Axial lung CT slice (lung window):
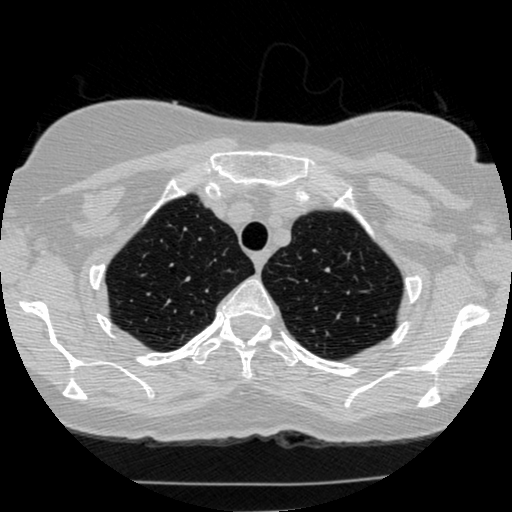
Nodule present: no